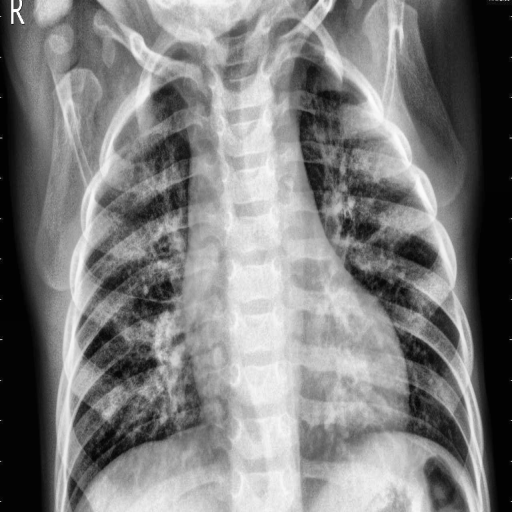
Finding: PNEUMONIA